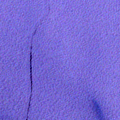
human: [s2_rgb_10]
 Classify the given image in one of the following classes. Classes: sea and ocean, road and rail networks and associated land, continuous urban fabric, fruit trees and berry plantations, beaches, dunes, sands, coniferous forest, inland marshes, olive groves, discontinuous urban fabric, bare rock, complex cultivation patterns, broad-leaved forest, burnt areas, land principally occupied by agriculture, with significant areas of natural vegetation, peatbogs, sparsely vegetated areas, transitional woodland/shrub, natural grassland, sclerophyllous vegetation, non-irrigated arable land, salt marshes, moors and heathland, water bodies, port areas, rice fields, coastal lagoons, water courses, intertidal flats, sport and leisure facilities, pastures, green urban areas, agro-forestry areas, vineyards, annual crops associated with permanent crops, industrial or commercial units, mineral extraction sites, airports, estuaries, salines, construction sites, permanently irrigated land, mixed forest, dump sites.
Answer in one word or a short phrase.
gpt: water bodies